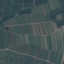
Land use / land cover class: PermanentCrop